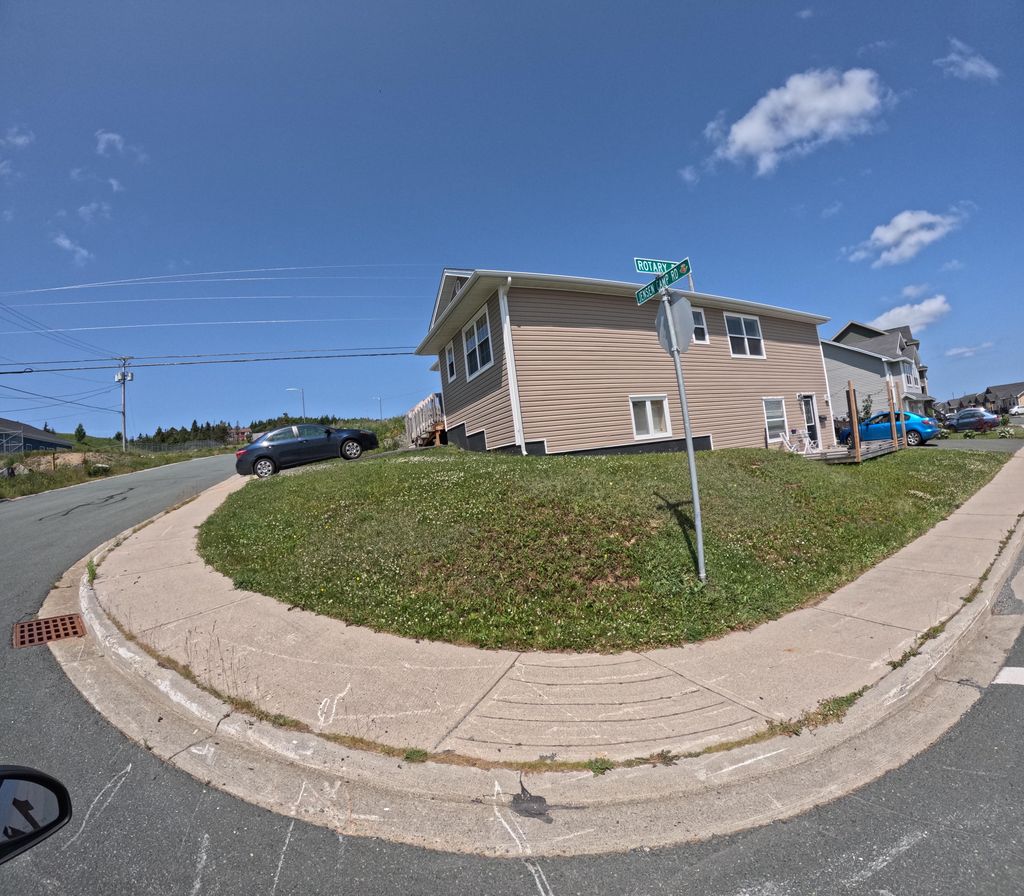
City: st_johns